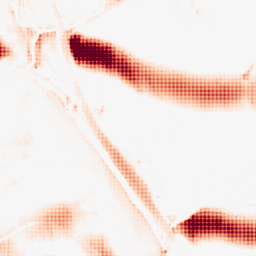
Category: morphological
Decomposition family: morphological_ellipse
Decomposition parameters: operation: opening
width: 50
height: 10
Upsampling method: sinc_hamming
Upsampling parameters: scale: 8
kernel_size: 8
Upsampling scale: 8